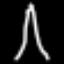
Label: The Eiffel Tower